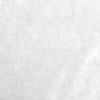
Label: no_change